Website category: auto
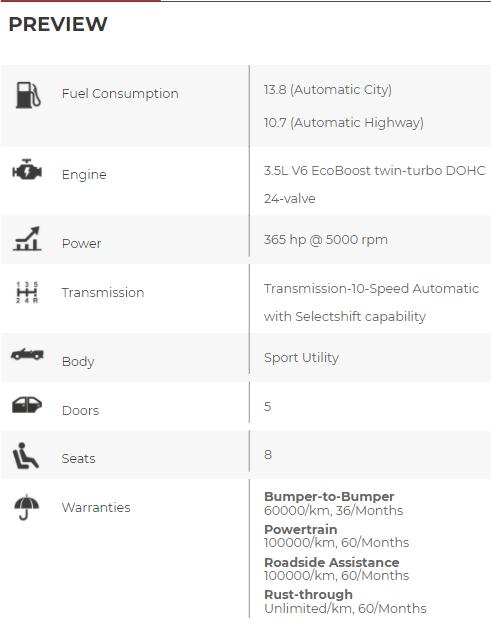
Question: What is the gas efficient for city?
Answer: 13.8 (Automatic City)

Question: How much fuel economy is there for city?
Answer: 13.8 (Automatic City)

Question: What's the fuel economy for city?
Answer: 13.8 (Automatic City)

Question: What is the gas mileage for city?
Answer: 13.8 (Automatic City)

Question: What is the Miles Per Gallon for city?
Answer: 13.8 (Automatic City)

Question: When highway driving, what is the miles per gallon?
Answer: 10.7 (Automatic Highway)

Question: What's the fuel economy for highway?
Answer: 10.7 (Automatic Highway)

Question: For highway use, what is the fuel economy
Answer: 10.7 (Automatic Highway)

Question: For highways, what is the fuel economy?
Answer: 10.7 (Automatic Highway)

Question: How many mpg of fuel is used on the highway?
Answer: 10.7 (Automatic Highway)

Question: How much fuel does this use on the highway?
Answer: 10.7 (Automatic Highway)

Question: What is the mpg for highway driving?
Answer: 10.7 (Automatic Highway)

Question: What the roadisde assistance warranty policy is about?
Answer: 100000/km, 60/Months

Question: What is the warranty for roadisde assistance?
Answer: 100000/km, 60/Months

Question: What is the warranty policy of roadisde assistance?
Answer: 100000/km, 60/Months

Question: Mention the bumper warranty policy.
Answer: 60000/km, 36/Months

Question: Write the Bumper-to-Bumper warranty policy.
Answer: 60000/km, 36/Months

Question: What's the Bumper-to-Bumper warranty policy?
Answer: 60000/km, 36/Months

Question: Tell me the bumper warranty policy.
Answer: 60000/km, 36/Months

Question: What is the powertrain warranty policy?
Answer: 100000/km, 60/Months

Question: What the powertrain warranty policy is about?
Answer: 100000/km, 60/Months

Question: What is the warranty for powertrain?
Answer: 100000/km, 60/Months